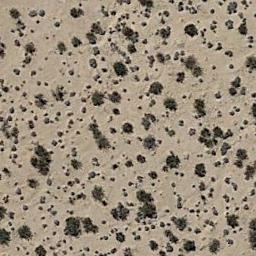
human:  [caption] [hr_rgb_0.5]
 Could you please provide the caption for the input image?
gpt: Only scattered weeds can be seen in this desert .

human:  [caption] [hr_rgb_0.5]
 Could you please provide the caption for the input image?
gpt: There are many dry bushes make up the chaparral on the desert .

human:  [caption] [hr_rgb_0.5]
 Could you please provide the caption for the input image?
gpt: Chaparral is evenly distributed on the sand .

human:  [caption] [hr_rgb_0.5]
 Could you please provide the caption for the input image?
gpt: Some chaparrals of different sizes grow in the desert .

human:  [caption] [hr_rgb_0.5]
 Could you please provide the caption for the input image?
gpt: The chaparral is not evenly distributed .